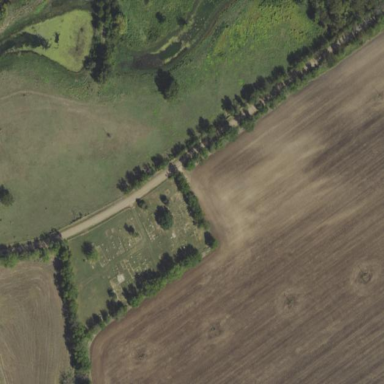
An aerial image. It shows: Cemetery.